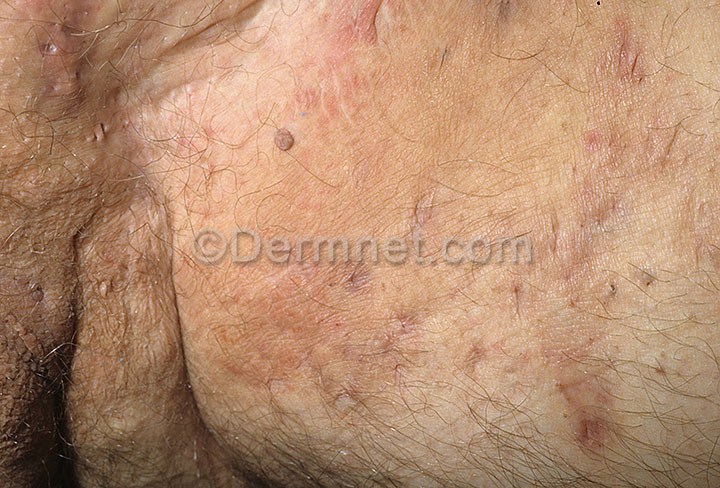
Disease: Acne and Rosacea Photos